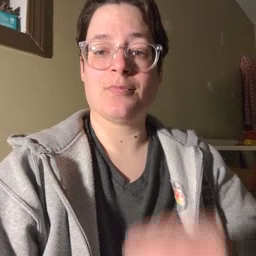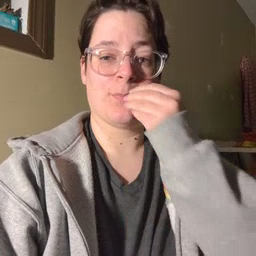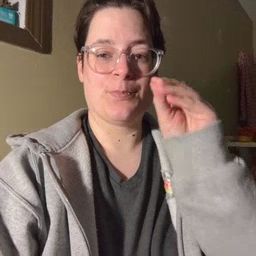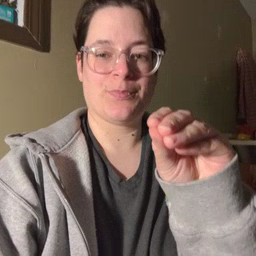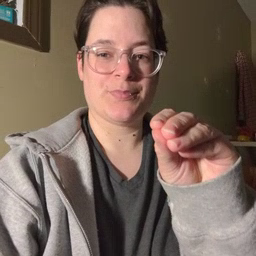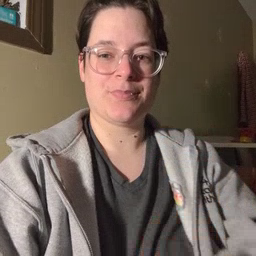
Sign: kiss